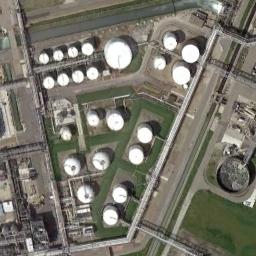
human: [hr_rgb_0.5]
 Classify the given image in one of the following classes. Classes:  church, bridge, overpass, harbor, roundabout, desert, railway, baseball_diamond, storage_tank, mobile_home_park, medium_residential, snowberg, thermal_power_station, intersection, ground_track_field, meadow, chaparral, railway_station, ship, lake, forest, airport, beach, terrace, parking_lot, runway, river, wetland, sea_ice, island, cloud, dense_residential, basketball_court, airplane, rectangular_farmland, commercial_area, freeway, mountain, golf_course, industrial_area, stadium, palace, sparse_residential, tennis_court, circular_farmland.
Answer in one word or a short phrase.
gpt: storage_tank